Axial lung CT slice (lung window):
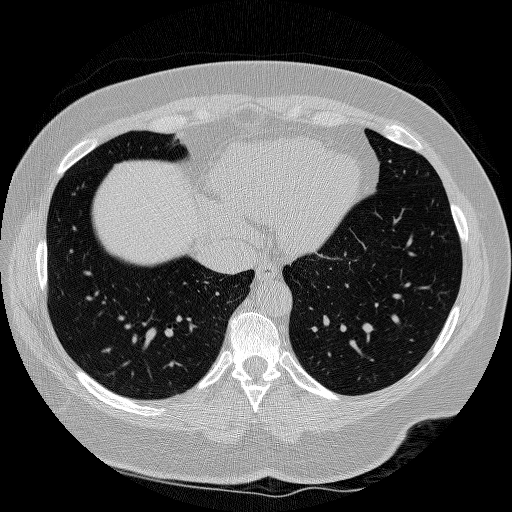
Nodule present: no